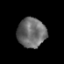
Tissue: prostate
Cell type: T cells
Senescence score: 0.3424
Nuclear area (px): 824
Mean DAPI intensity: 107.459